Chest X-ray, AP view. Patient: 56 years old, sex M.
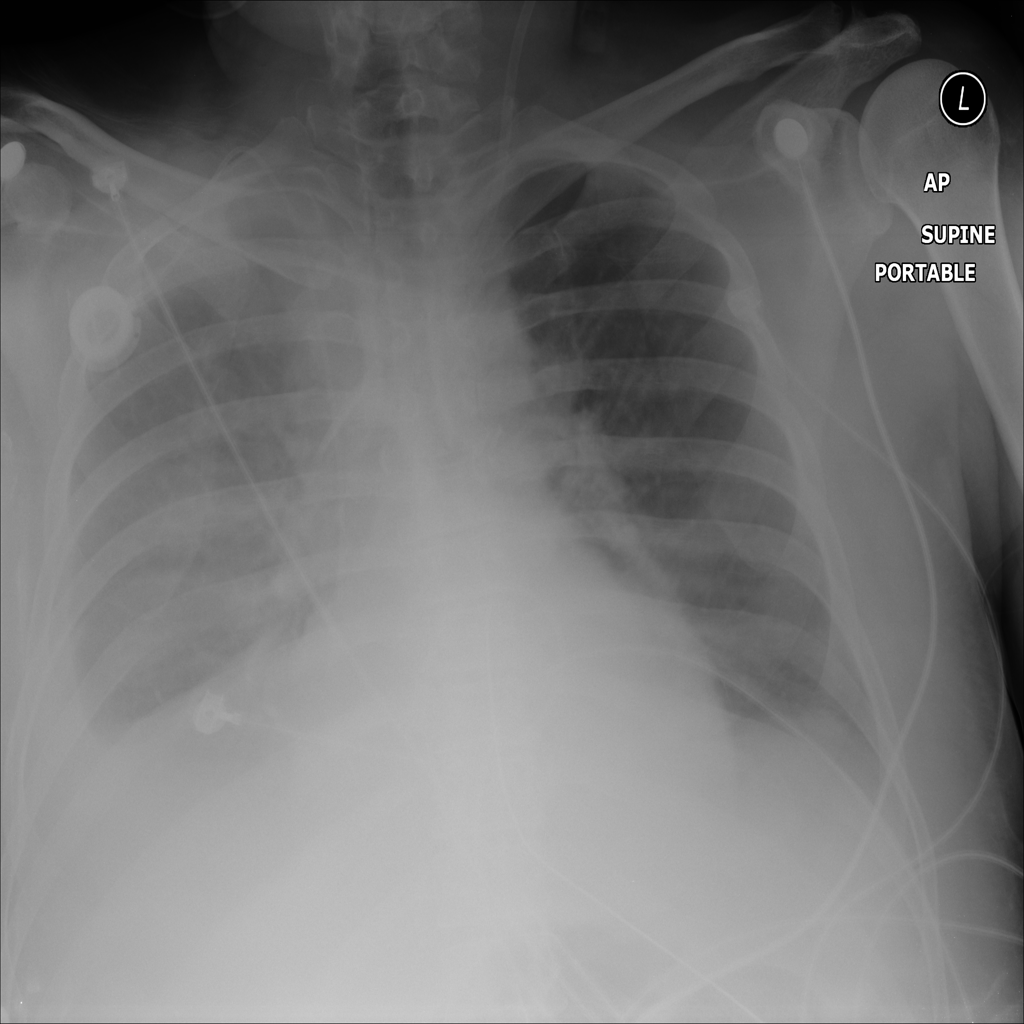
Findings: Effusion